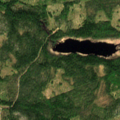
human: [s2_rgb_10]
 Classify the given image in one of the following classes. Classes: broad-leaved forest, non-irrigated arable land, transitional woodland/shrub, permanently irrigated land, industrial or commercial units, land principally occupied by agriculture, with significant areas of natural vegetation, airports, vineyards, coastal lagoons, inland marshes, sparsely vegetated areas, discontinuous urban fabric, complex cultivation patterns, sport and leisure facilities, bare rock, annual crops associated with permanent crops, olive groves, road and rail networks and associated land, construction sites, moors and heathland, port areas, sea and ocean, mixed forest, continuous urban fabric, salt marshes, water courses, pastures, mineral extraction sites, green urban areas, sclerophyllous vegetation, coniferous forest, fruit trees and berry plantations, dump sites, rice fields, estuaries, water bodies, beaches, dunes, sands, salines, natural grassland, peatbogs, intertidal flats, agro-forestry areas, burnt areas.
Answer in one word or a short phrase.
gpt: coniferous forest, mixed forest, transitional woodland/shrub